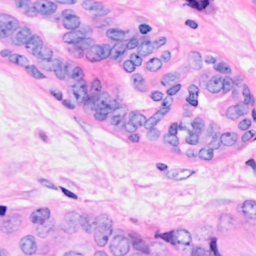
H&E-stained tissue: Breast